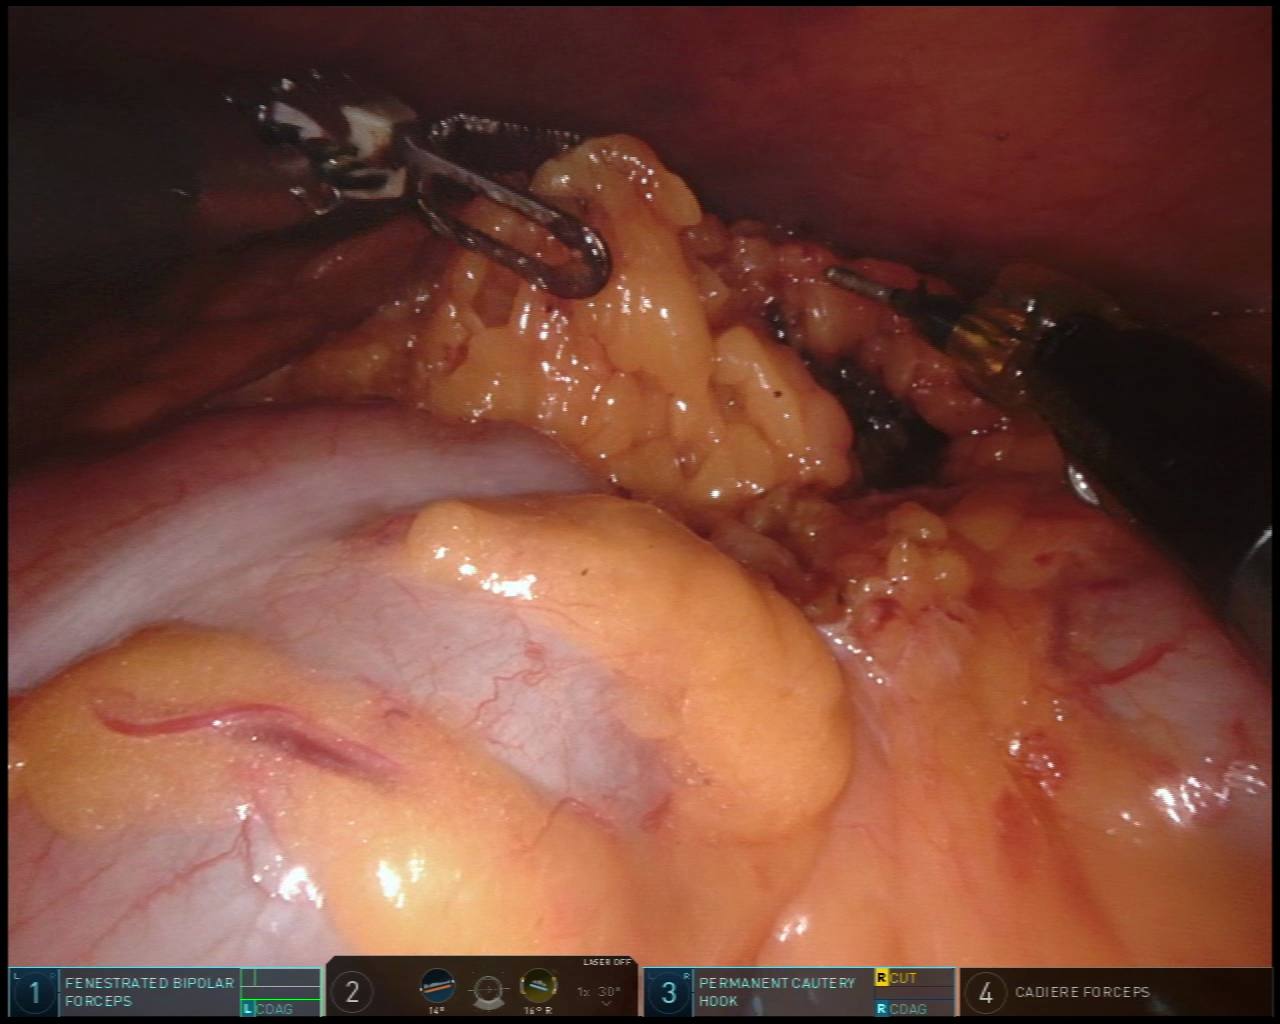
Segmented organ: colon
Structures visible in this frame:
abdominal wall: yes
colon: yes
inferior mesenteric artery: no
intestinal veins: no
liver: no
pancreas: no
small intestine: no
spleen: no
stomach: no
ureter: no
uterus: no
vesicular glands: no